Interaction volume radius: 5 \u00c5
Interaction volume height: 10 \u00c5
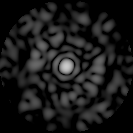
Disorder parameter: 0.7912